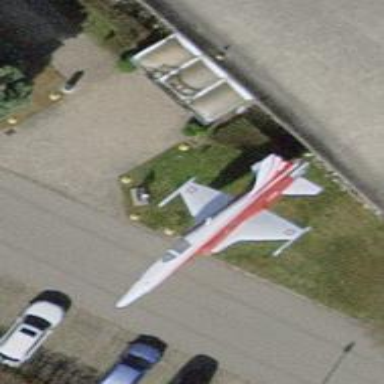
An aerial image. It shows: Historic aircraft.